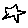
Label: star